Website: home-depot
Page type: customer-info-address
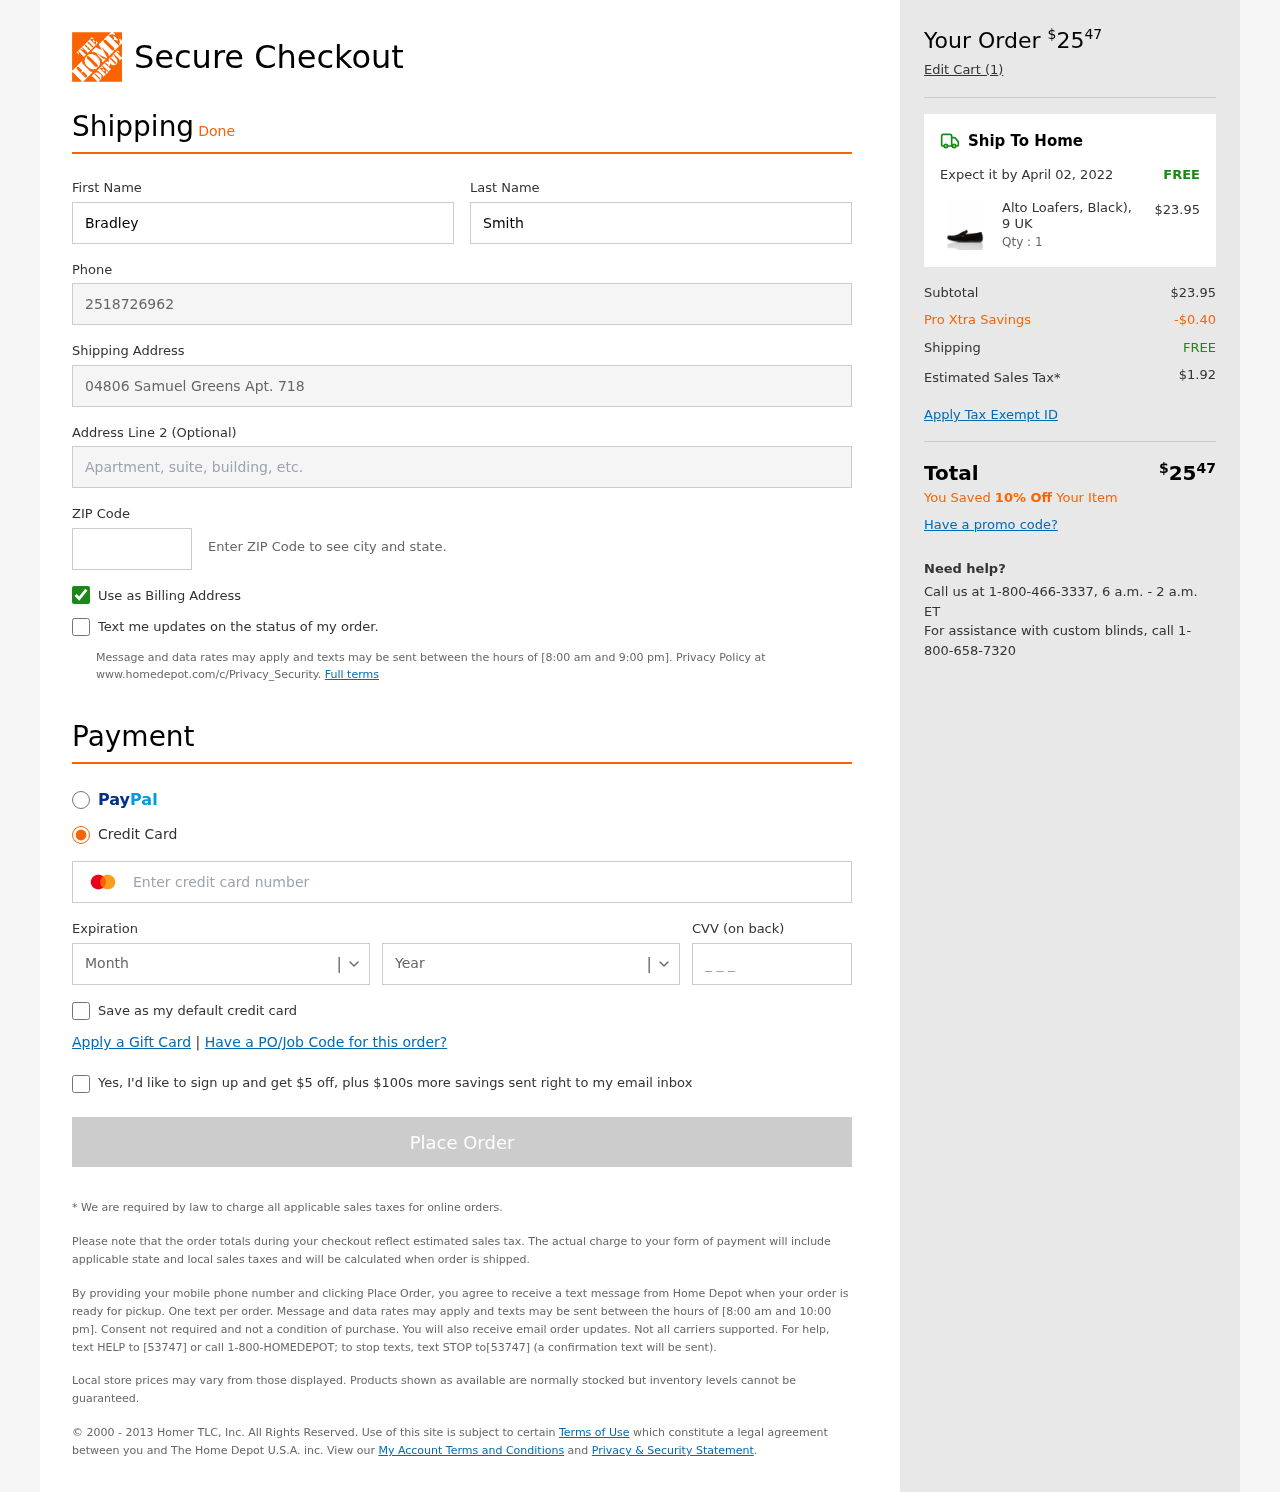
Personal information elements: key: PII_CARD_CVV
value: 389
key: PII_CARD_EXPIRY_MONTH
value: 10
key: PII_CARD_EXPIRY_YEAR
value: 29
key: PII_CARD_NUMBER
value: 2290 1691 2273 9582
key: PII_FIRSTNAME
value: Bradley
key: PII_LASTNAME
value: Smith
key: PII_PHONE
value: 2518726962
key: PII_POSTCODE
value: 55363
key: PII_STREET
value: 04806 Samuel Greens Apt. 718
Product elements: key: PRODUCT1_NAME
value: Alto Loafers, Black), 9 UK
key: PRODUCT1_PRICE
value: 23.95
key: PRODUCT1_QUANTITY
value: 1
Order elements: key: ORDER_TOTAL
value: $2547
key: ORDER_NUM_ITEMS
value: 1
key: ORDER_DELIVERY_DATE
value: April 02, 2022
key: ORDER_SHIPPING_COST
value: FREE
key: ORDER_SUBTOTAL
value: $23.95
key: ORDER_DISCOUNT
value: -$0.40
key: ORDER_SHIPPING_COST2
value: FREE
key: ORDER_TAX
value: $1.92
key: ORDER_TOTAL2
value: $2547
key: ORDER_SAVINGS_MESSAGE
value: You Saved 10% Off Your Item